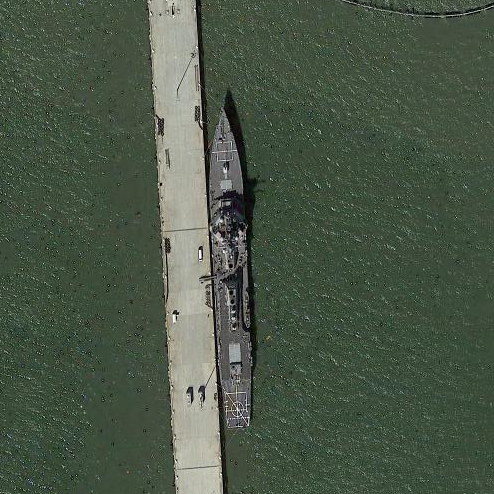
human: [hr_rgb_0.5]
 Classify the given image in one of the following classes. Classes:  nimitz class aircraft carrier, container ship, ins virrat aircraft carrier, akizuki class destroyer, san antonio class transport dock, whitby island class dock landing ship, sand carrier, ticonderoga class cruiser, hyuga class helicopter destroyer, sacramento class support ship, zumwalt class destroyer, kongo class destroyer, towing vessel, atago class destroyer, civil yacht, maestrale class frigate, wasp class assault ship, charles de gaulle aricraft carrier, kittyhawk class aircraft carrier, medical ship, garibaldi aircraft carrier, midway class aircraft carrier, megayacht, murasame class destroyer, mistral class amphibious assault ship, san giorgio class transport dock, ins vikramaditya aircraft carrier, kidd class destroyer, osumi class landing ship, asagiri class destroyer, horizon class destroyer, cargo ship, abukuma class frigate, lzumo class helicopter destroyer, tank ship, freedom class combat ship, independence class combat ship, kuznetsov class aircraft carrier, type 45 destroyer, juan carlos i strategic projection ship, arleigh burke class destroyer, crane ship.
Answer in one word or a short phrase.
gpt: Arleigh Burke class destroyer